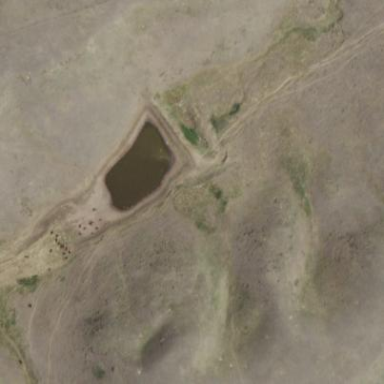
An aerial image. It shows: Reservoir.